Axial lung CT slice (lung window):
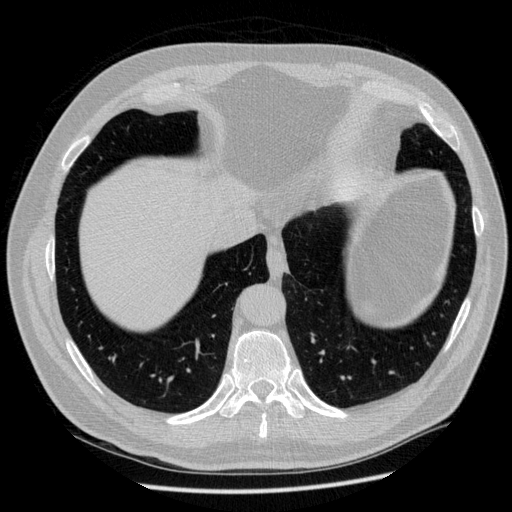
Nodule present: no